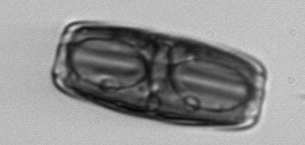
Label: Ephemera